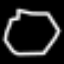
Label: octagon